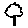
Label: tree